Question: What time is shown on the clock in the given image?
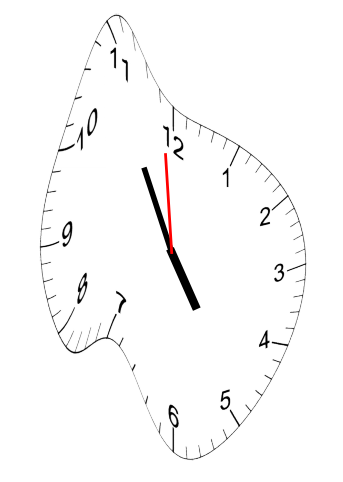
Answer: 04:54:59